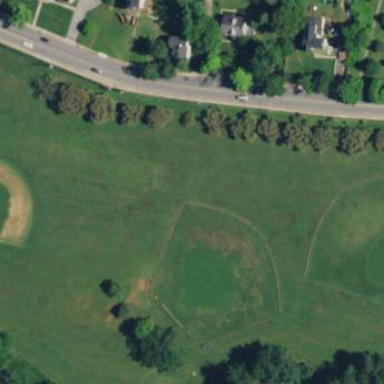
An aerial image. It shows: Softball pitch for leisure sports.